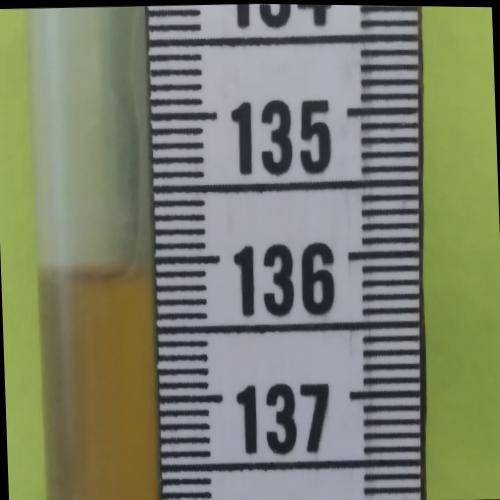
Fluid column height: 136.1 cm